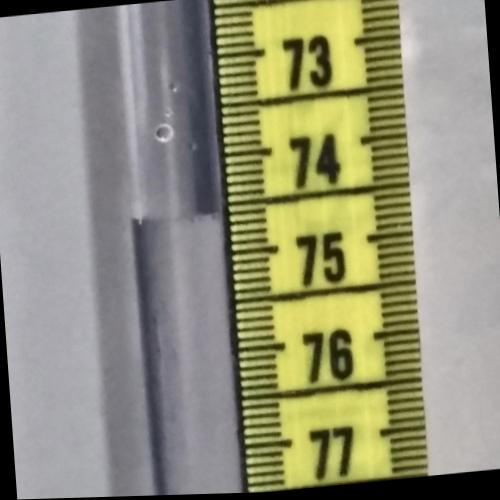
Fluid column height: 74.6 cm